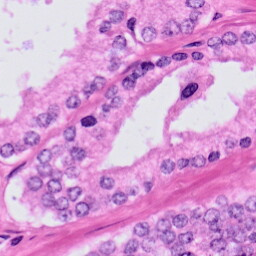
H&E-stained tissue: Prostate